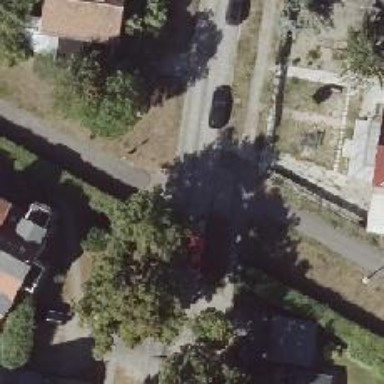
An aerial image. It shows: Asphalt footway.